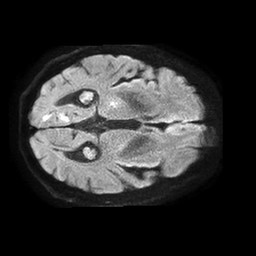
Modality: TRACE
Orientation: axial
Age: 76
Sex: male
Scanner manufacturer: philips
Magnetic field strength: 1.5 T
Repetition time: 4.6 s
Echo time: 0.08631 s